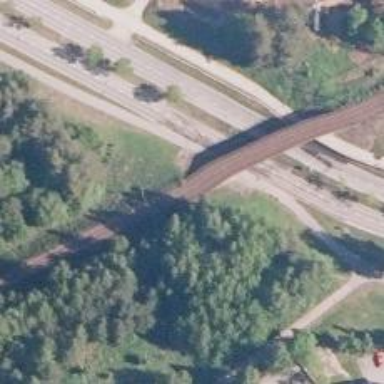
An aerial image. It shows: Bridge carrying railway with continuous electrified contact lines.